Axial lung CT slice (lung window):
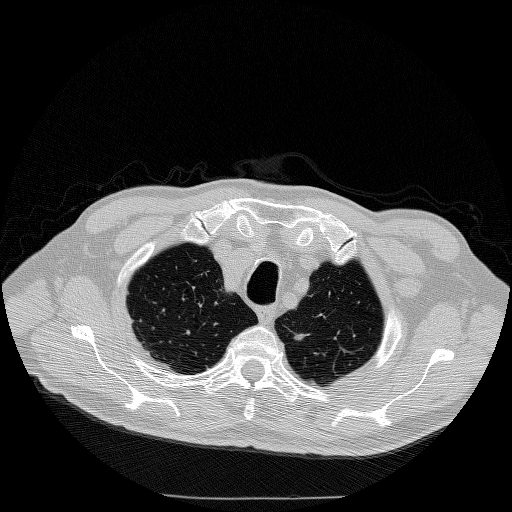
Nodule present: yes
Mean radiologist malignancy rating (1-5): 3.5